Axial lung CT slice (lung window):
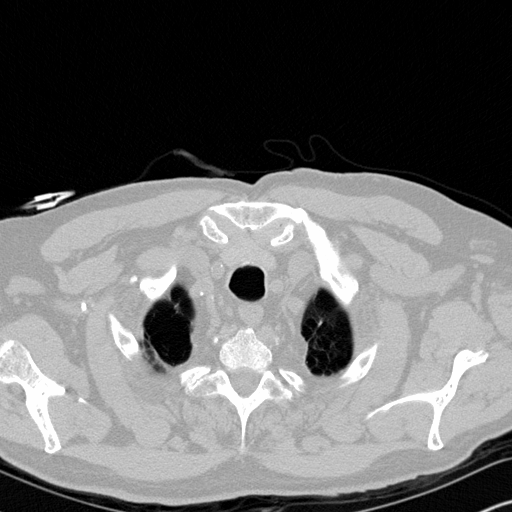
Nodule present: no